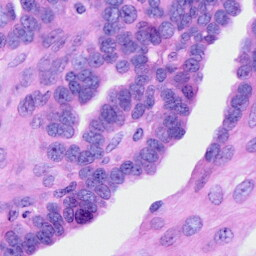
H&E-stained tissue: Ovarian